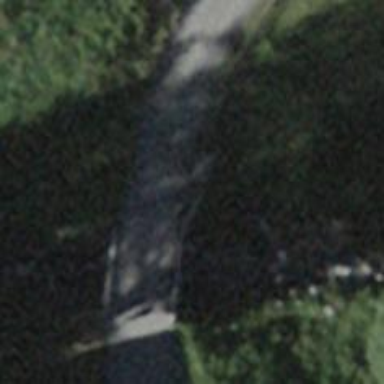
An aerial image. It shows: Residential road with bridge.